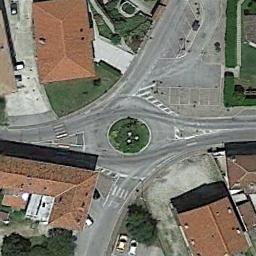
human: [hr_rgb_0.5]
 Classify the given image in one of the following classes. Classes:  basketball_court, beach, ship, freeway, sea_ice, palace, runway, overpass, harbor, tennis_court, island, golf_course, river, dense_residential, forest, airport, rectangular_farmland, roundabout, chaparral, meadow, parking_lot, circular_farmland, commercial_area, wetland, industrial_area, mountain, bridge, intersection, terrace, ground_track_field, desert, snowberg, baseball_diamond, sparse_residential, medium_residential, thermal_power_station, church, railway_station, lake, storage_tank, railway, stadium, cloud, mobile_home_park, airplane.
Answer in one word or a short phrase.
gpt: roundabout